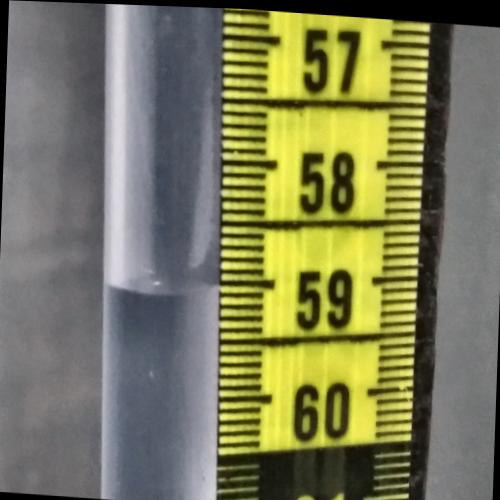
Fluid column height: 59.1 cm